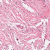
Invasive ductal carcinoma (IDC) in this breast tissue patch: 1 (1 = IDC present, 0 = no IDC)